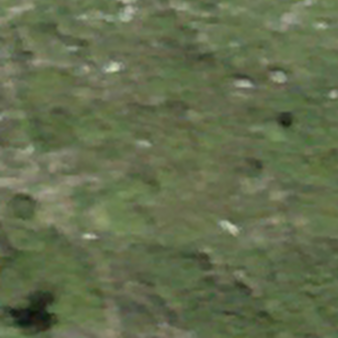
Label: other